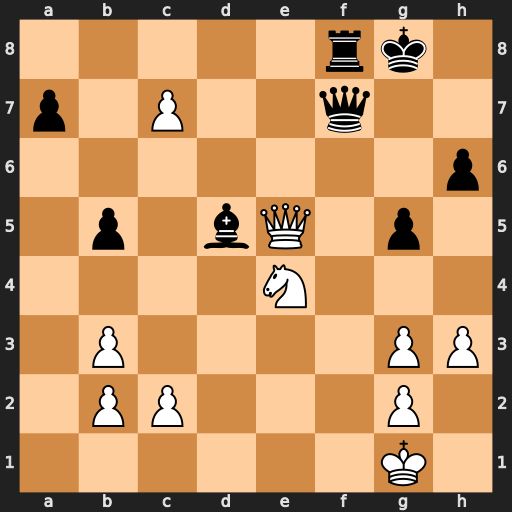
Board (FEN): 5rk1/p1P2q2/7p/1p1bQ1p1/4N3/1P4PP/1PP3P1/6K1
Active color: w
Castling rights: -
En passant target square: -
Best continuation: Nf6+ Qxf6 Qxf6 Rxf6 c8=Q+